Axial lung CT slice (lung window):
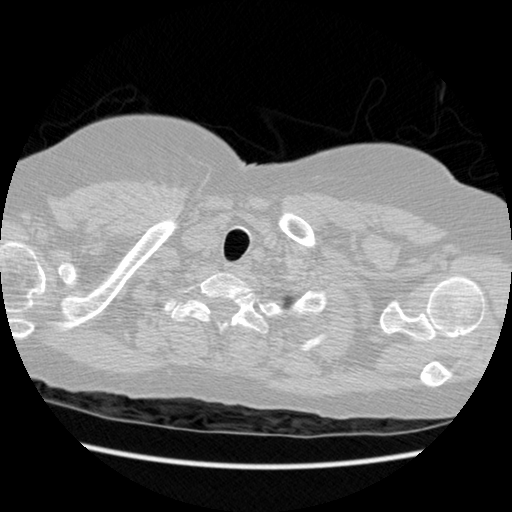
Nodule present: no